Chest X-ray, PA view. Patient: 32 years old, sex M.
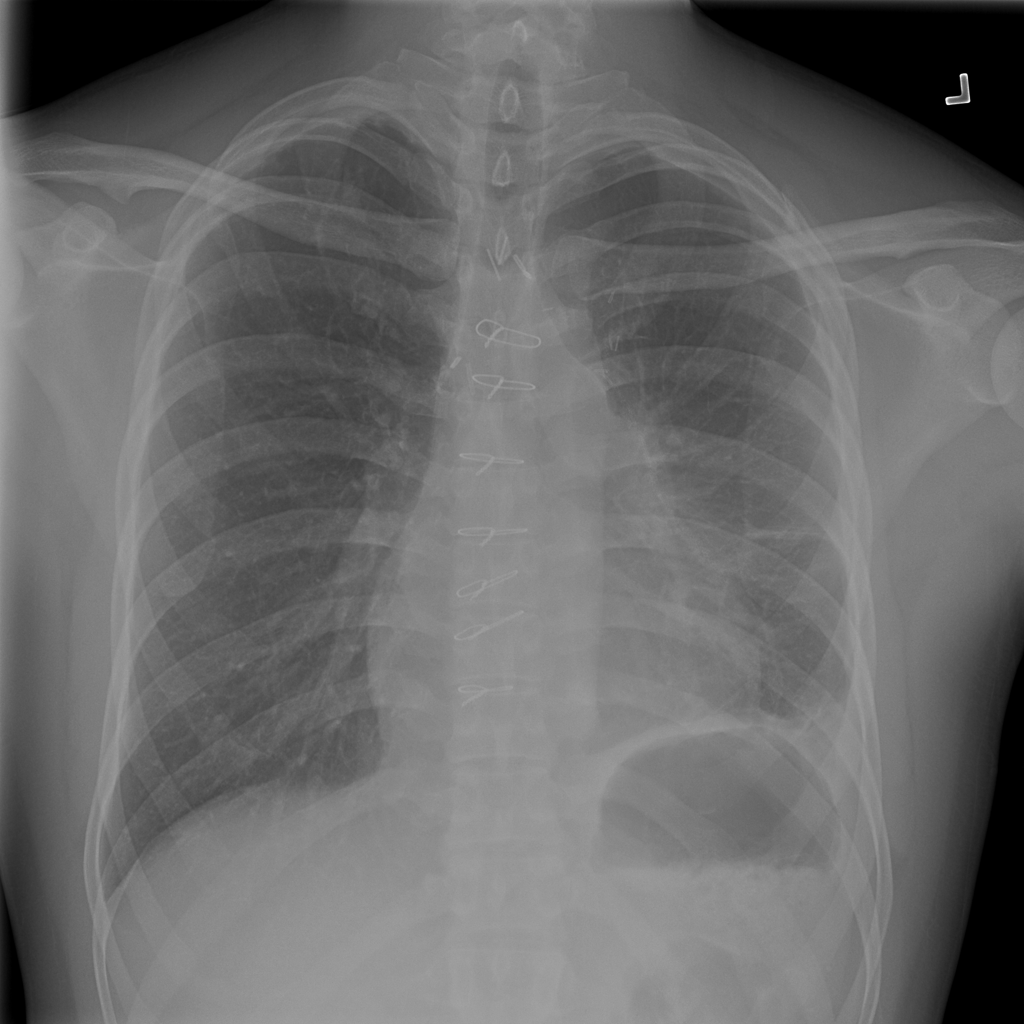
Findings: No Finding